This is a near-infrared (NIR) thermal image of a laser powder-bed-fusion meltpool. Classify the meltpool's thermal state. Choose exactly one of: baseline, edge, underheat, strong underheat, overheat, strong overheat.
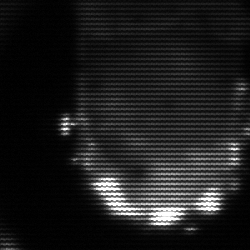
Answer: baseline